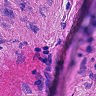
Metastatic tissue present: no